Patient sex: M
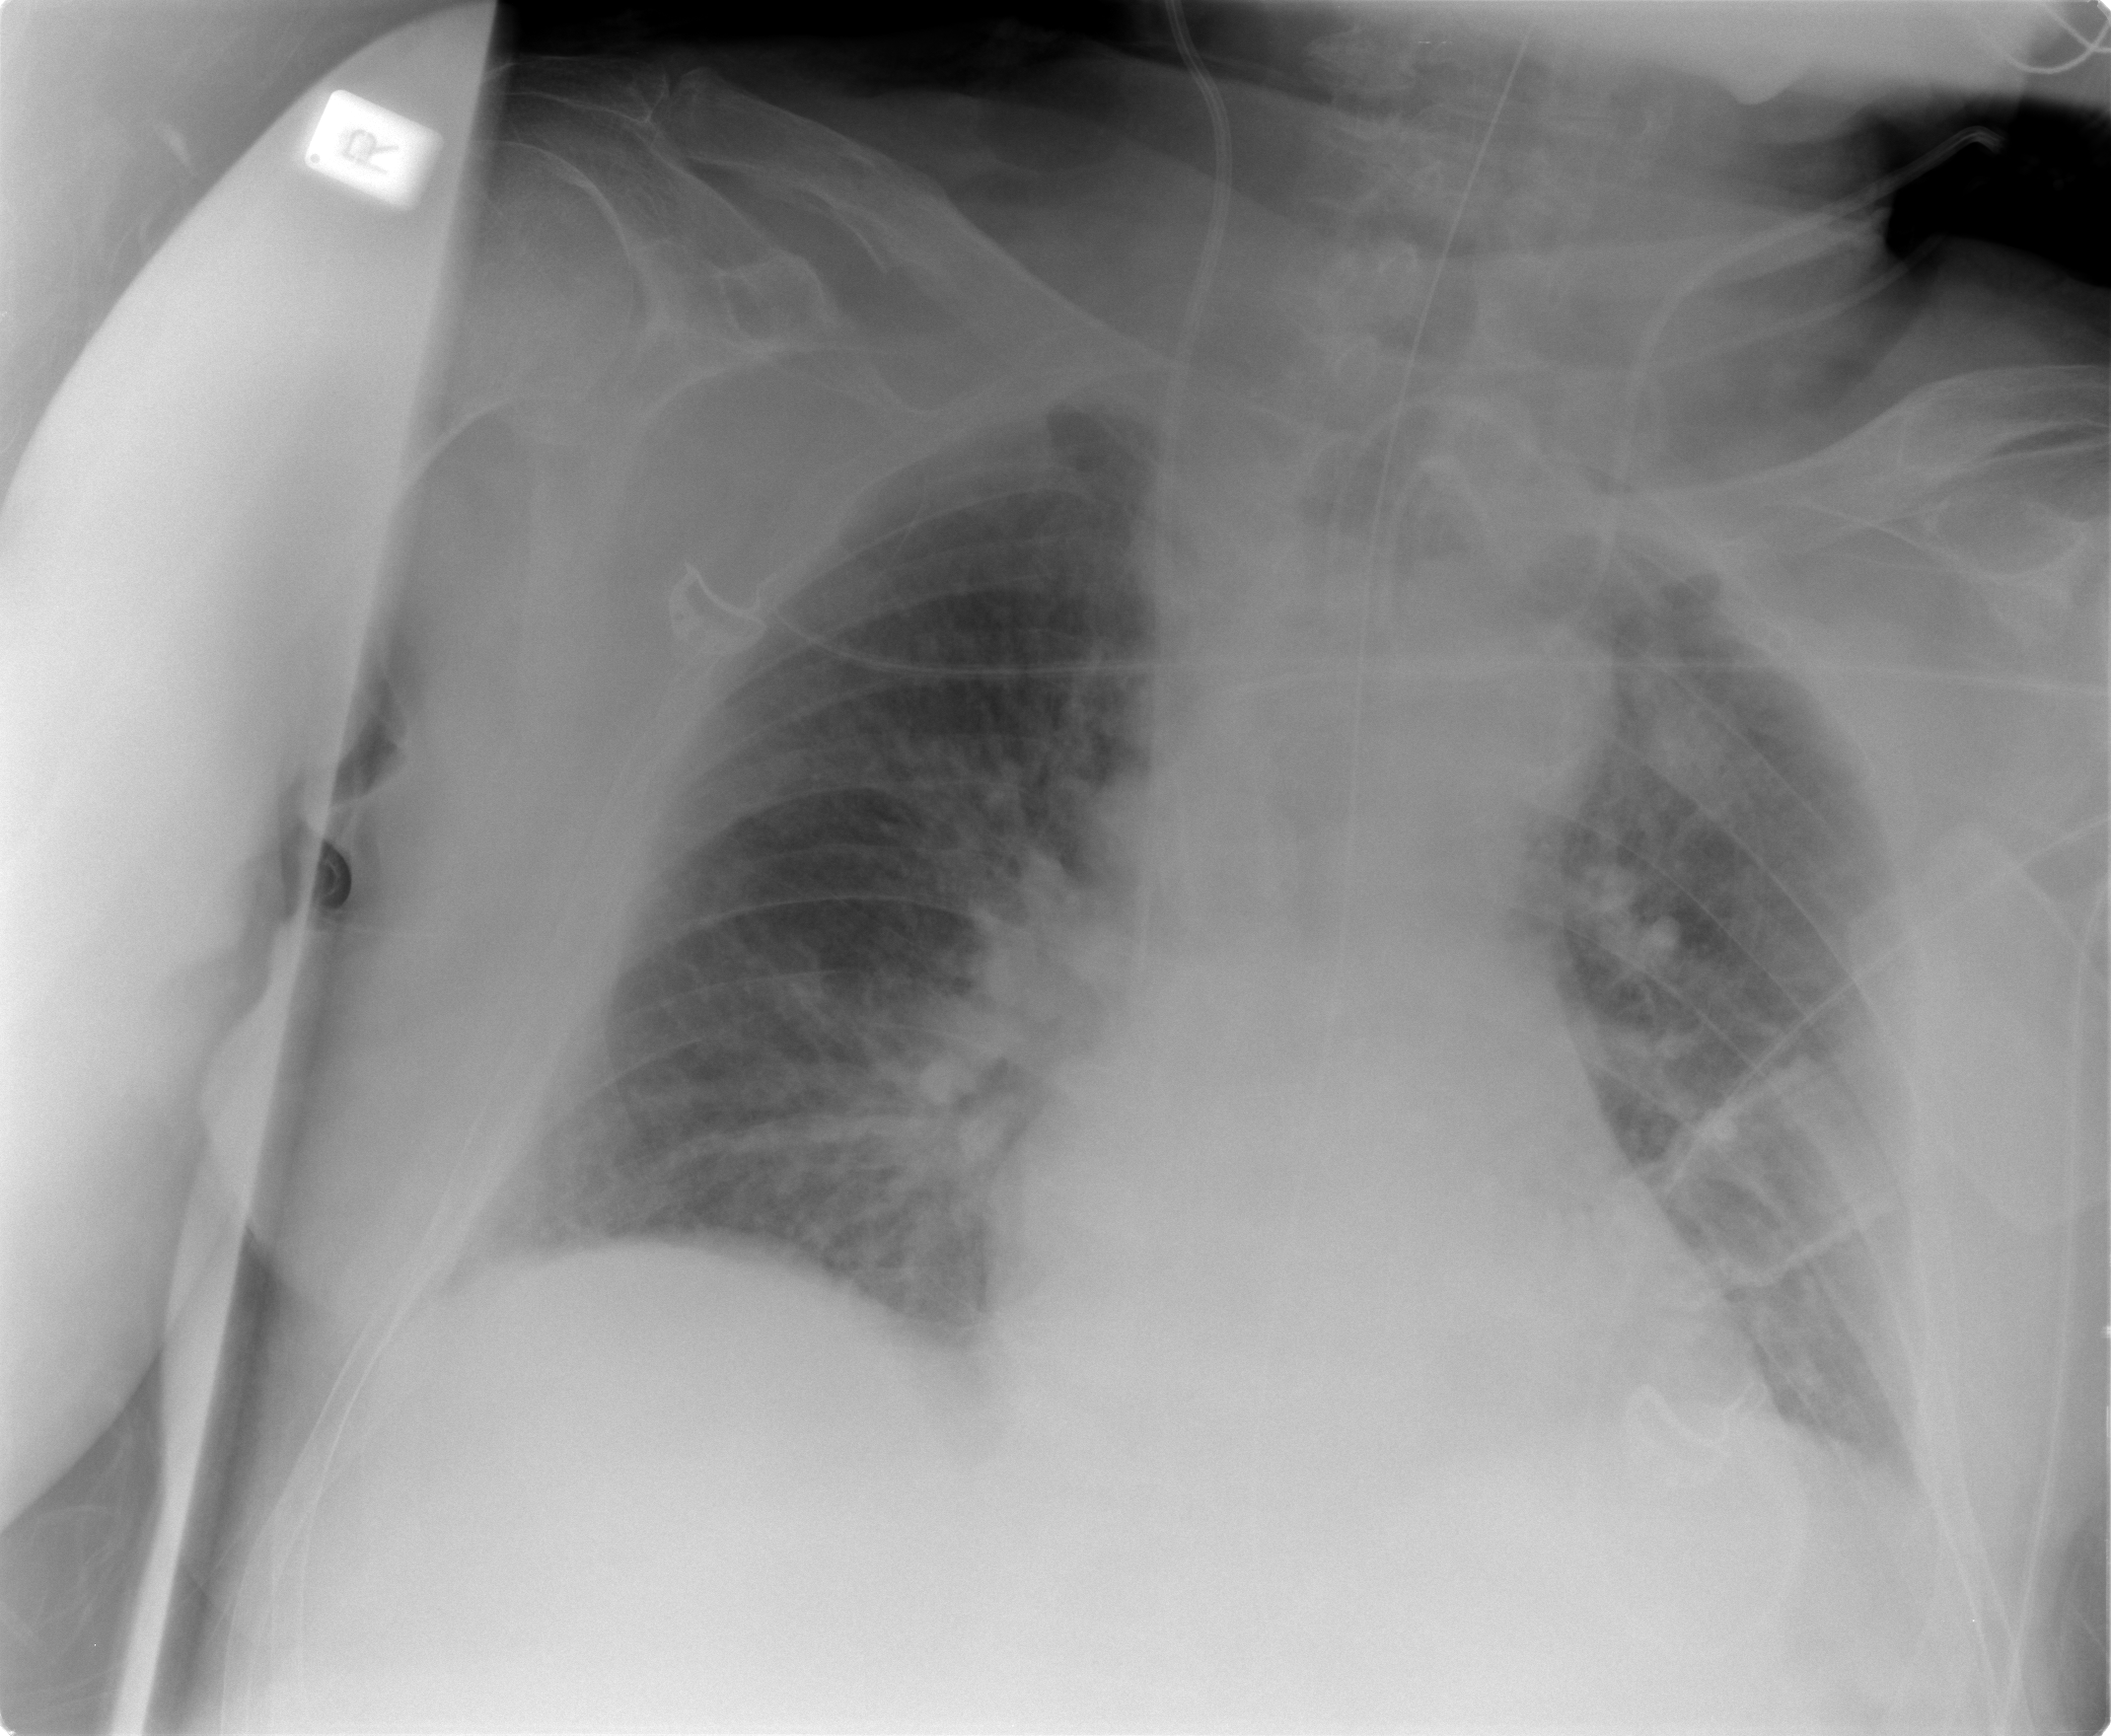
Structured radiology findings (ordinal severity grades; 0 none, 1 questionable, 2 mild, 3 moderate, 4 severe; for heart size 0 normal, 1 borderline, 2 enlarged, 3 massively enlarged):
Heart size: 1
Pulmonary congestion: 3
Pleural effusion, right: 1
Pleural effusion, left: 2
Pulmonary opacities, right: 2
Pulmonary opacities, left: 2
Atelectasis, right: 2
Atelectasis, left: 2